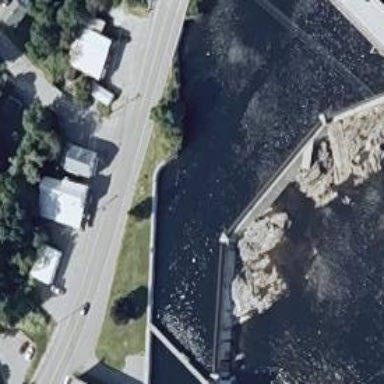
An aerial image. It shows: Dam across waterway.